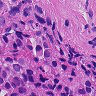
Metastatic tissue present: yes